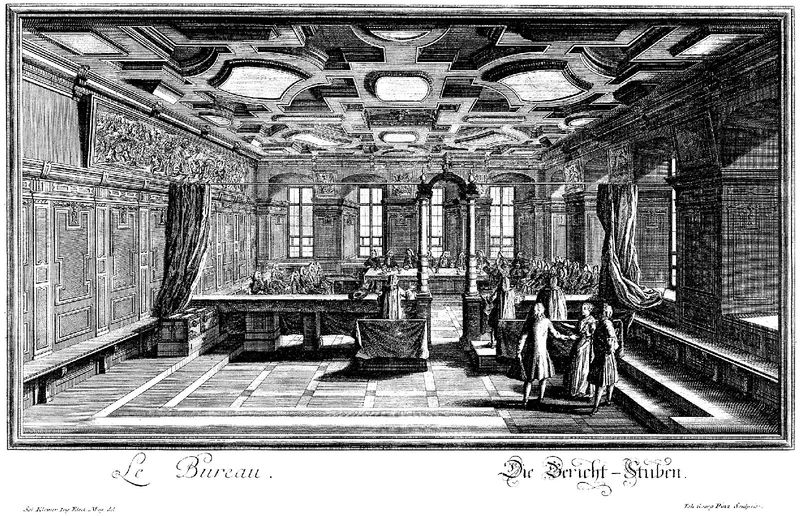
Titel: Rathaus in Augsburg
Künstler: Elias Holl
Standort: Augsburg, Maximilianstraße (EU - D - B)
Schlagwörter: gruppe, fenster, frau, holz, männer, raum, säulen, tisch, zimmer, menge, gericht, innenraum, vorhang, interieur, decke, grafik, bank, saal, stube, stufen, druck, radierung, holzdecke, bänke, reihen, anklage, büro, kupferstich, graik, bureau, renaisance, holzwände, vertäfeung, vertäfeluing, bericht-stuben